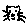
Label: cat